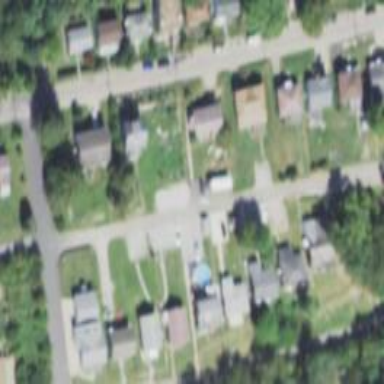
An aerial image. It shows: Alleyway designated as service road.